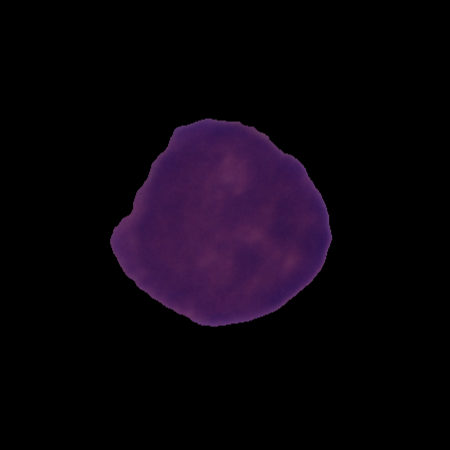
Label: cancer